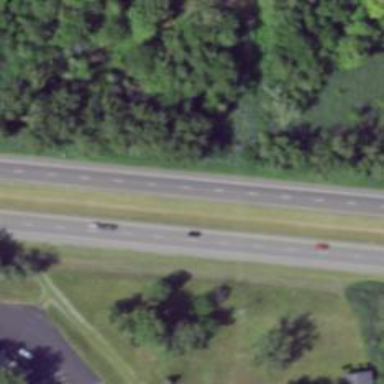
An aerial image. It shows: Expressway with asphalt surface identified as secondary road.